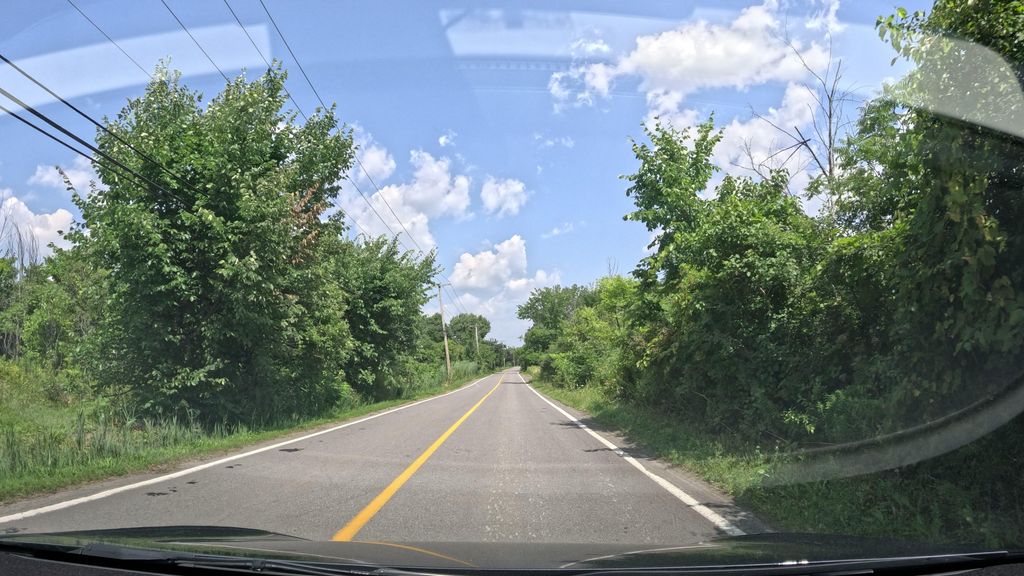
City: montreal